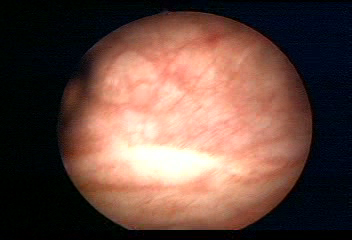
Modality: WLC
Class: Normal mucosa
Bladder cancer association: No